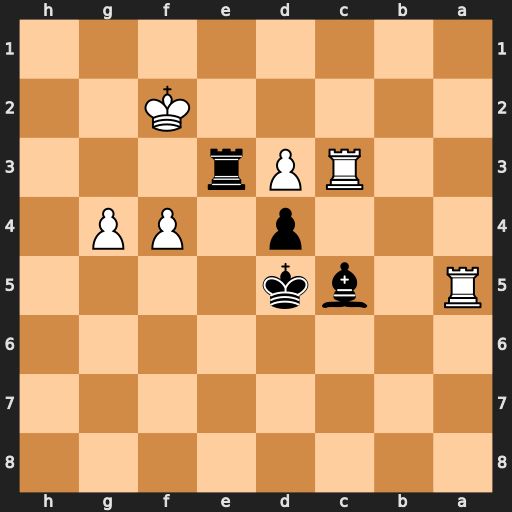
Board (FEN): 8/8/8/R1bk4/3p1PP1/2RPr3/5K2/8
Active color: b
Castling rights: -
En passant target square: -
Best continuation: dxc3 d4 Kxd4